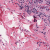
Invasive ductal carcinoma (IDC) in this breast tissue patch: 1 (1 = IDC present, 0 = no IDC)